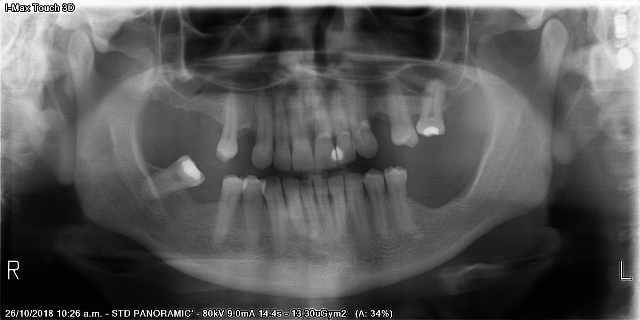
adult